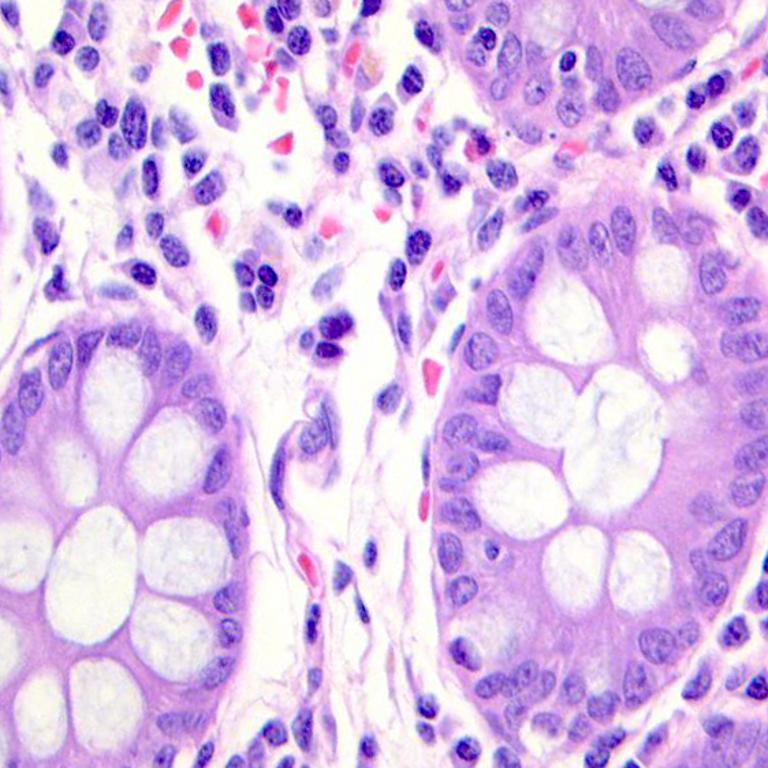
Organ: colon
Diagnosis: benign